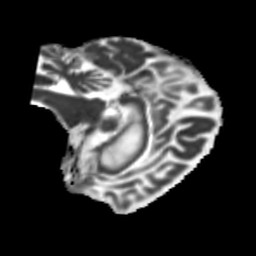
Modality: MD
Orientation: sagittal
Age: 66
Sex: female
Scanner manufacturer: siemens
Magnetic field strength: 3 T
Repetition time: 5.25 s
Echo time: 0.08 s